Frequency: 85000
Velocity: 0,2635
Power: 37,7
Pulse duration: 0,0000001
Pass count: 1
Magnification: 10
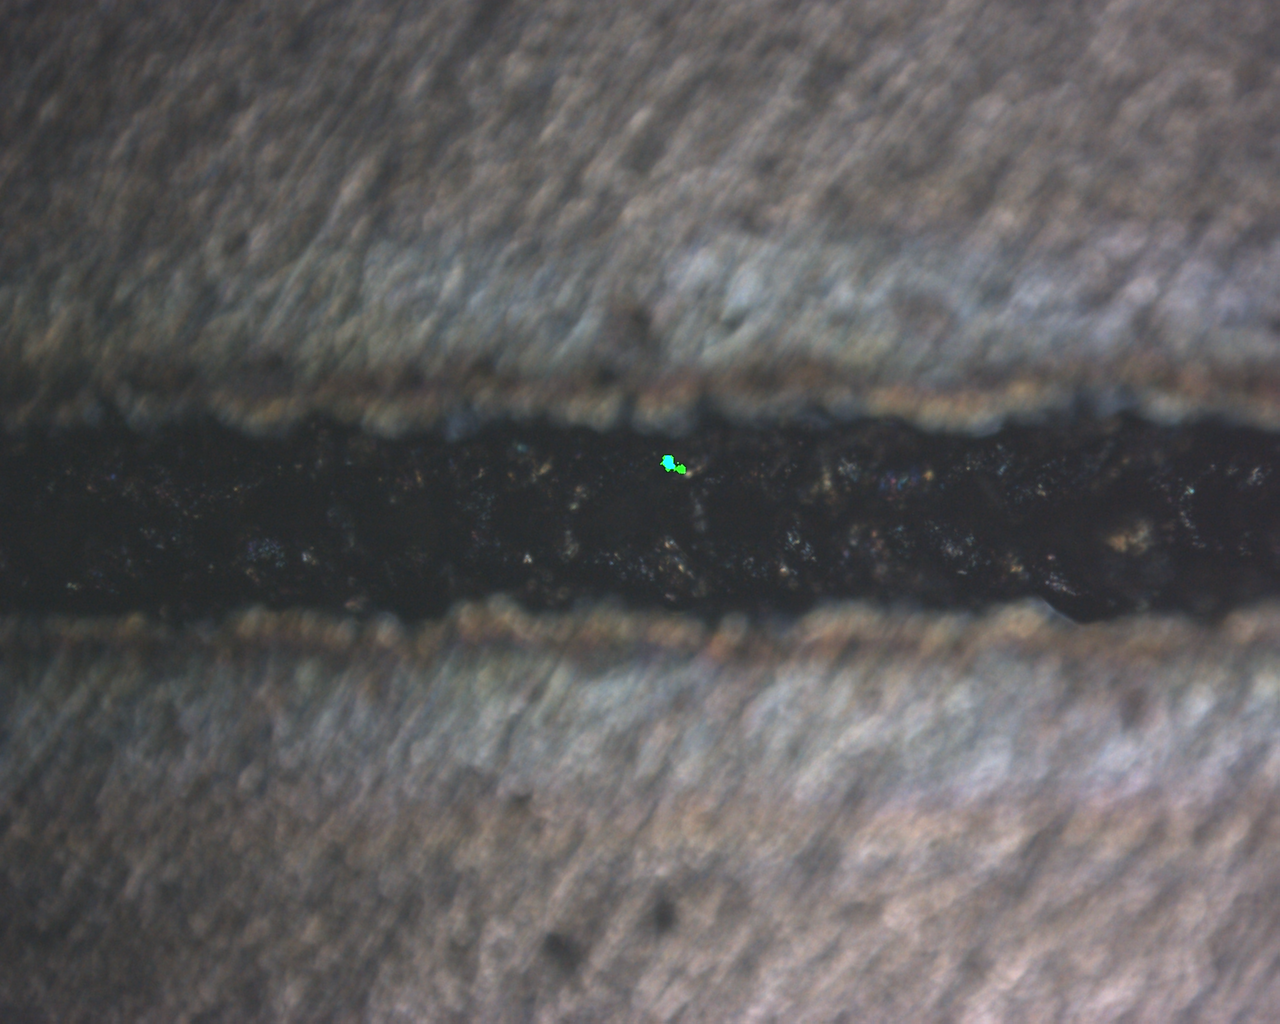
Measured width: 119.261
Other width: 82.885